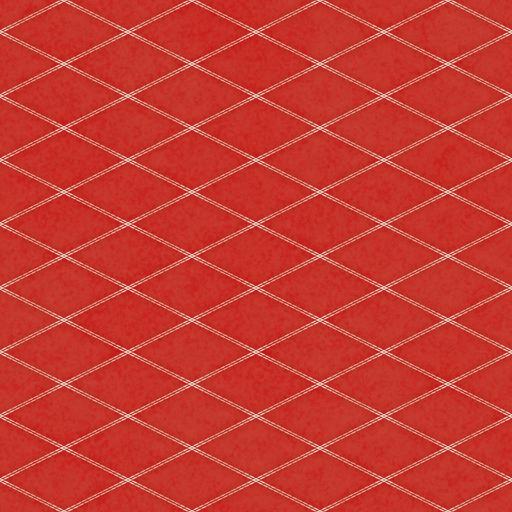
Tags: diamond leather red stitched